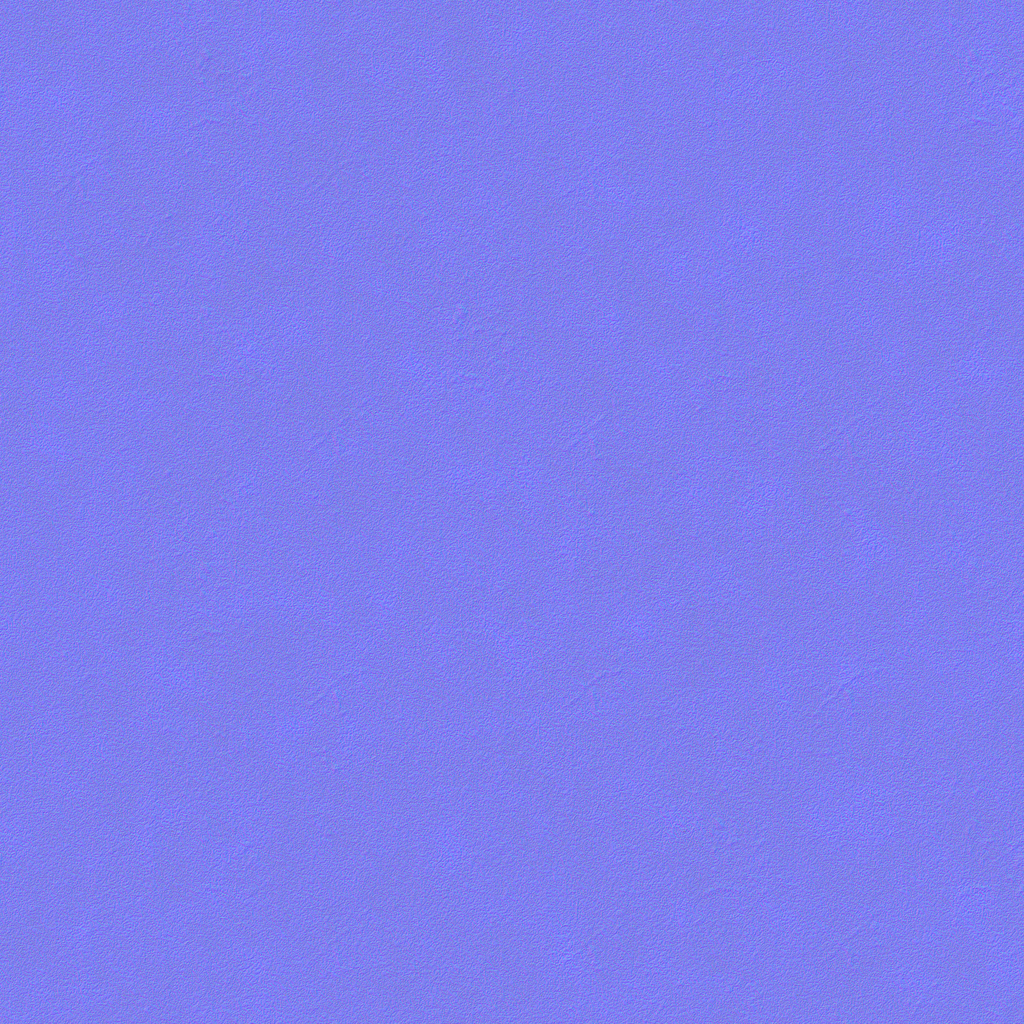
Texture map type: NormalDX